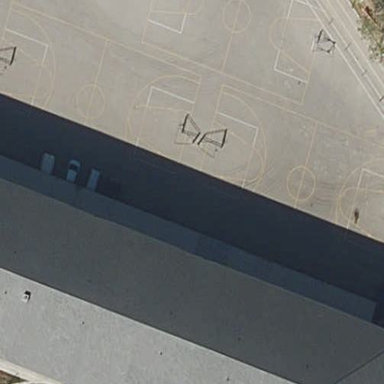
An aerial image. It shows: Basketball court in the leisure land pitch.